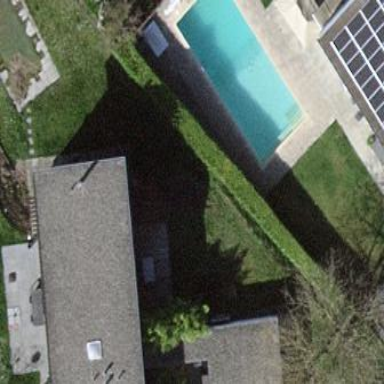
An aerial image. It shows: Swimming pool located in leisure land.